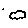
Label: cloud